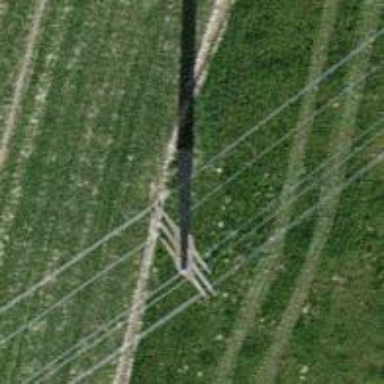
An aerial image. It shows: Power pole.